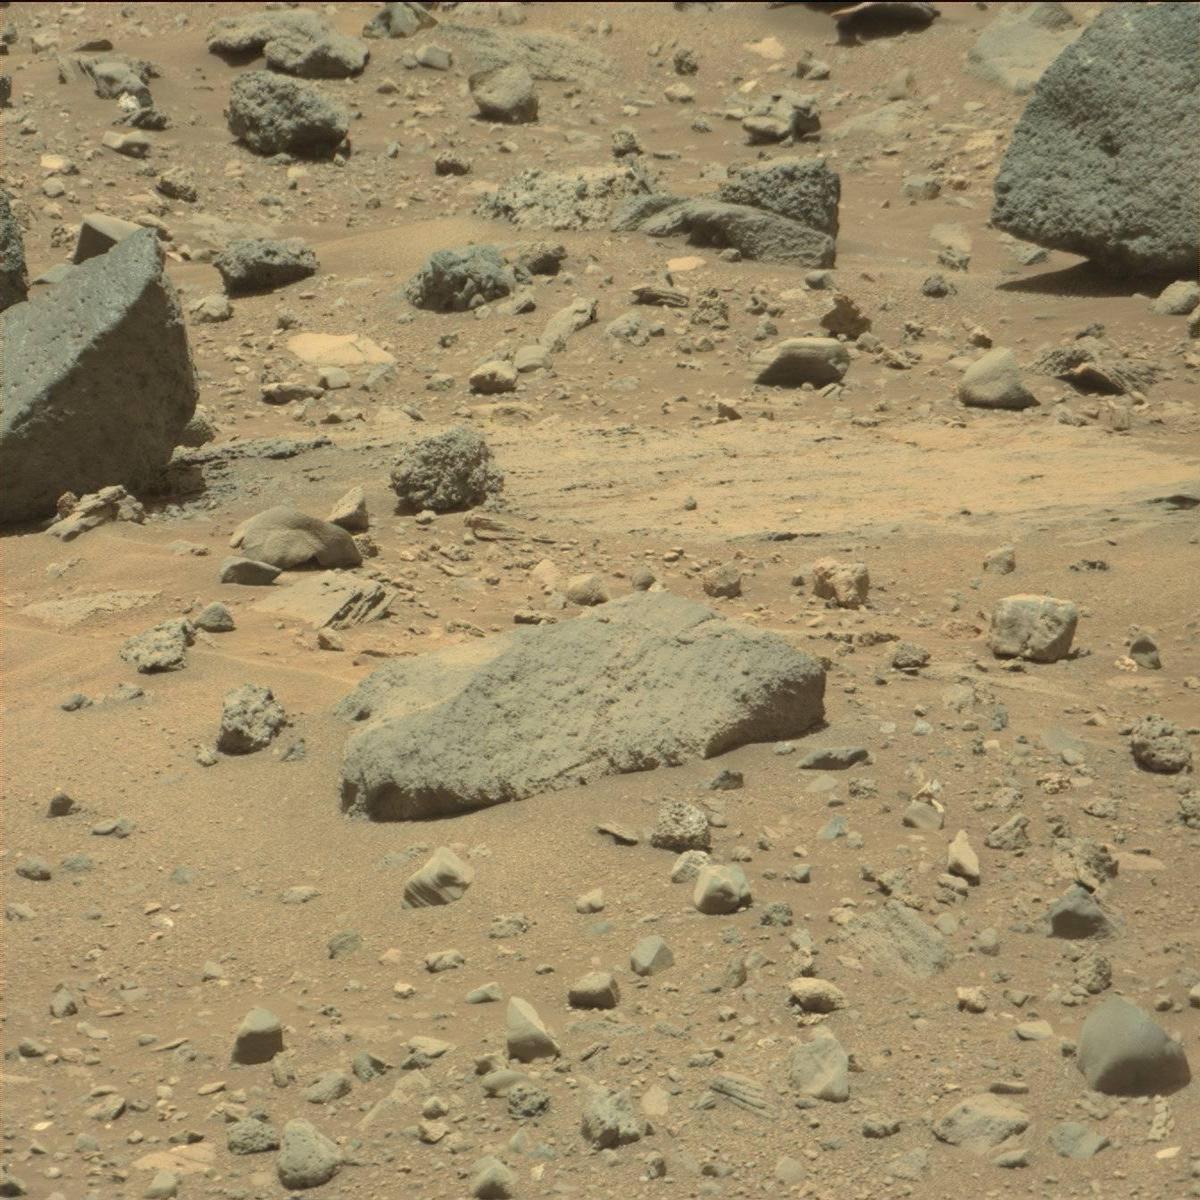
Terrain classes present: Bedrock, Rock, Sand / Soil